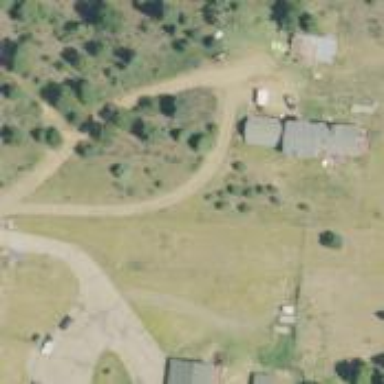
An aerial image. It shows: Driveway.